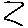
Label: zigzag